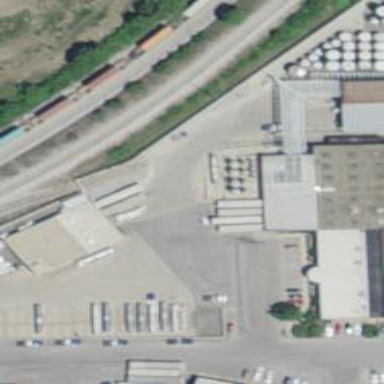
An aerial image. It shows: Rail spur service.